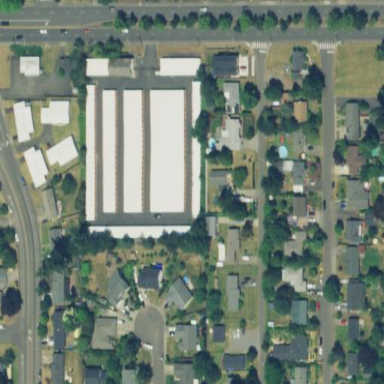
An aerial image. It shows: Commercial area with storage rental shop.